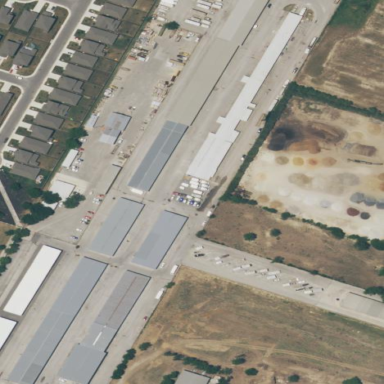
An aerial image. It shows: Commercial area with storage rental shop.